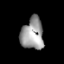
Tissue: lung
Cell type: T cells
Senescence score: 0.2315
Nuclear area (px): 699
Mean DAPI intensity: 154.086